Question: In this question <URL> instructions are given to rename an old tag.
I'd like to know it these steps will keep the original date in the edited tag in place.
For example, in my 'git' repo the 'git tag' command shows:
'''
v0.1
v1.0.0-beta
'''
and Github shows:

I want to update the old 'v0.1' tag to a more descriptive 'v1.0.0-alpha' (which also follows the <URL> in place.
Is this possible using the commands given in the <URL> to the question mentioned above? These would be the commands in my case as I understand:
'''
git tag v1.0.0-alpha v0.1
git tag -d v0.1
git push origin :refs/tags/v0.1
git push --tags
'''
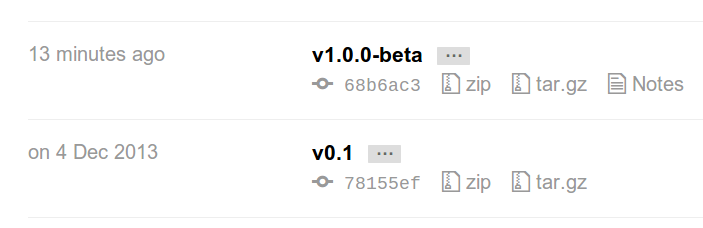
Answer: Just went ahead and tried, it does keep the date in place.